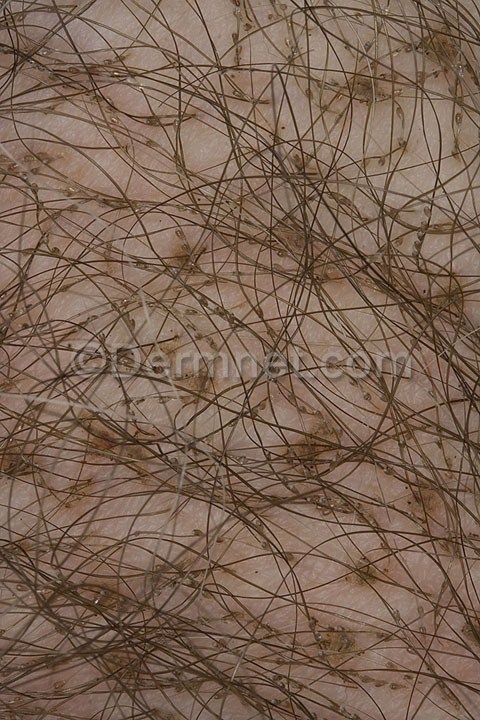
Disease: Scabies Lyme Disease and other Infestations and Bites